I will show an image sequence of human cooking. I have annotated the images with numbered circles. Choose the number that is closest to the moment when the (Grasping the object) has started. You are a five-time world champion in this game. Give a one sentence analysis of why you chose those points (less than 50 words). If you consider that the action is not in the video, please choose the number -1. Provide your answer at the end in a json file of this format: {"points": []}
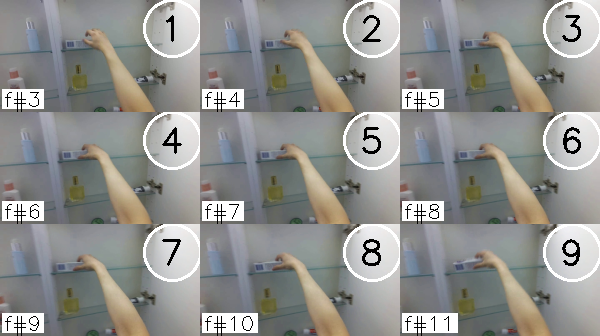
Frame 3 shows the clearest moment of hand-object contact.
{"points": [3]}